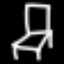
Label: chair